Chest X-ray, PA view. Patient: 68 years old, sex M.
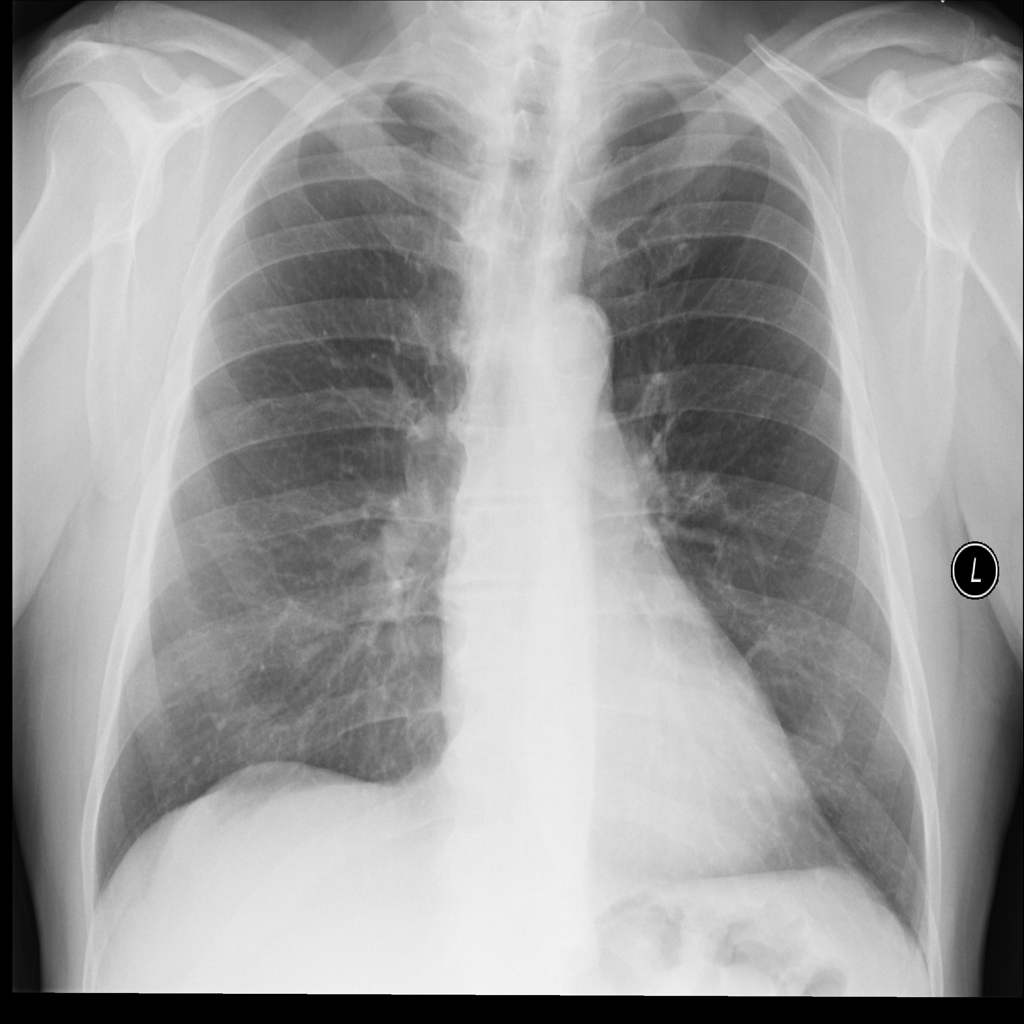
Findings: No Finding